Interaction volume radius: 10 \u00c5
Interaction volume height: 20 \u00c5
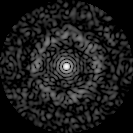
Disorder parameter: 0.8178